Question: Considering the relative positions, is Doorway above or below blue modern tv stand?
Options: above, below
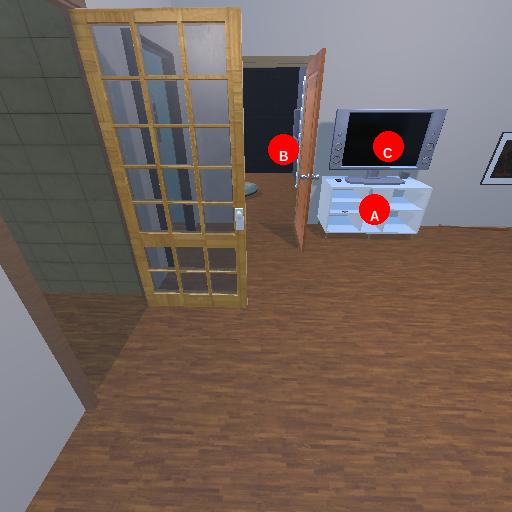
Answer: above